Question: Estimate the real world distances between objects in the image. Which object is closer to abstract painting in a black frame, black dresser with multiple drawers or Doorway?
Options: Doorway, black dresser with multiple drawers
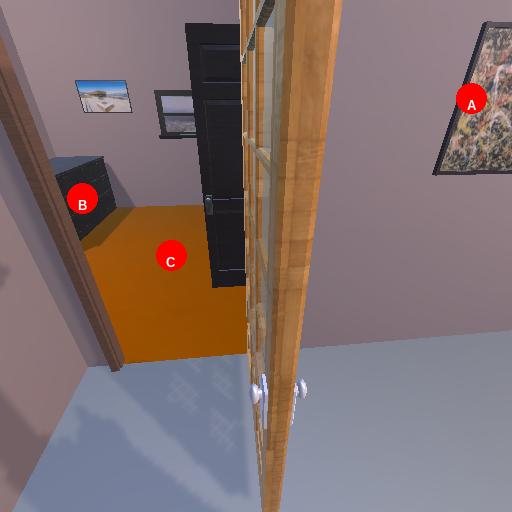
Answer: Doorway